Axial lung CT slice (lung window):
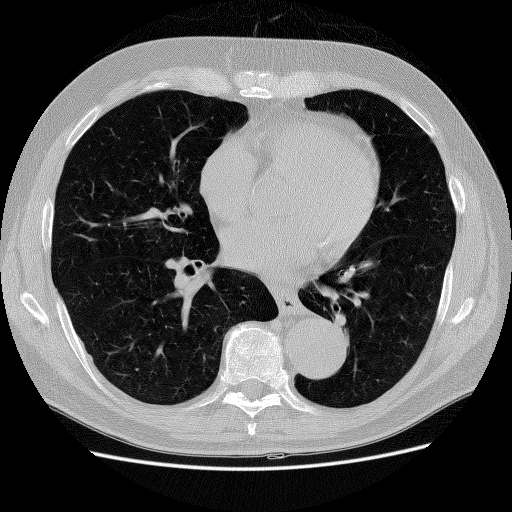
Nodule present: no